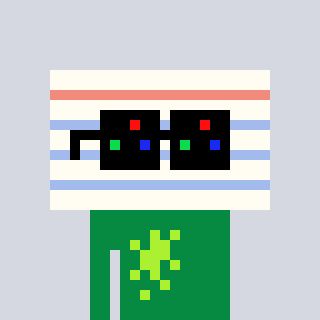
a pixel art character with square black sunglasses, a empty notebook page-shaped head and a green-colored body on a cool background